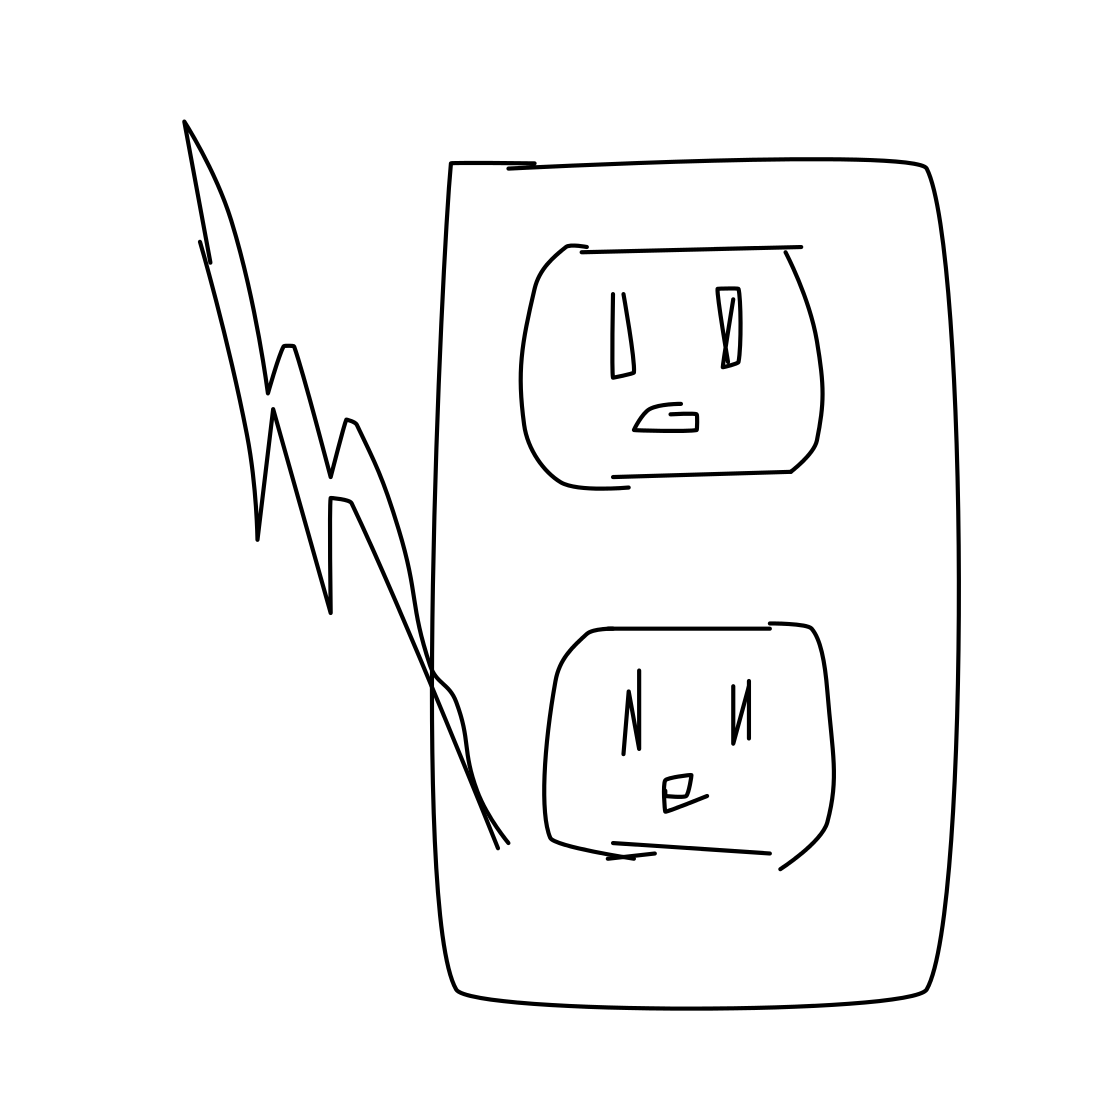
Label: power outlet